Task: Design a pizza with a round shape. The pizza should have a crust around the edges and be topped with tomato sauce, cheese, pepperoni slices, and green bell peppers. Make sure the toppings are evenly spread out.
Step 235:
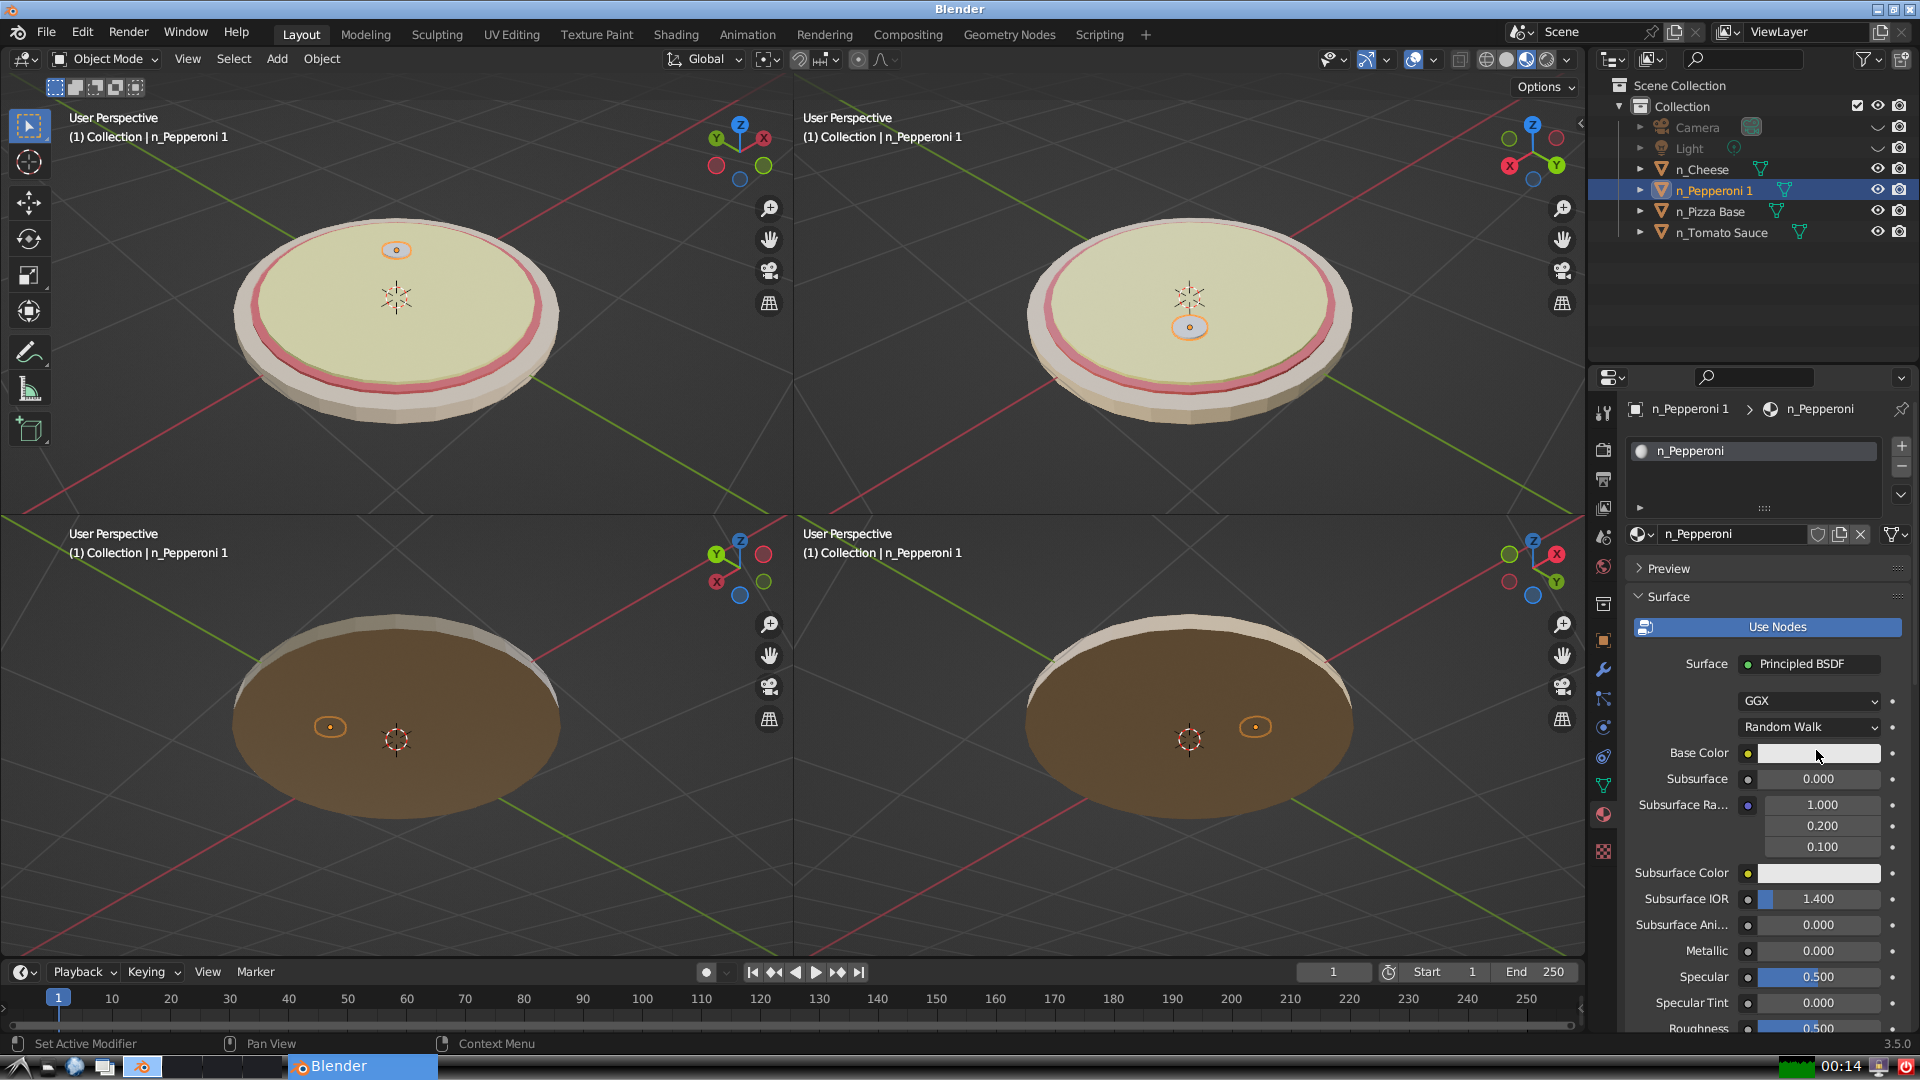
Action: click: no